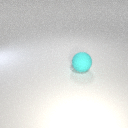
large cyan rubber sphere